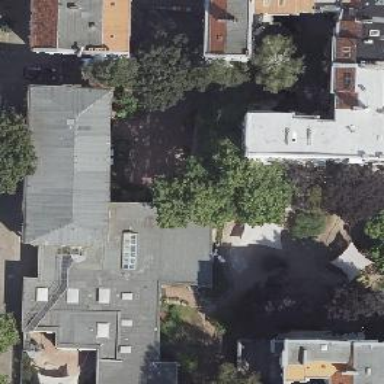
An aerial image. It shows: Kindergarten building.